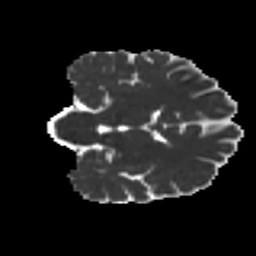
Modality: MD
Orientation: coronal
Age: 49
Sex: male
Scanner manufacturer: ge
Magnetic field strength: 3 T
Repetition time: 7.8 s
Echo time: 0.0607 s